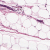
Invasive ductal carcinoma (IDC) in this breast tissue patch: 0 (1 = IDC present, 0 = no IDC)